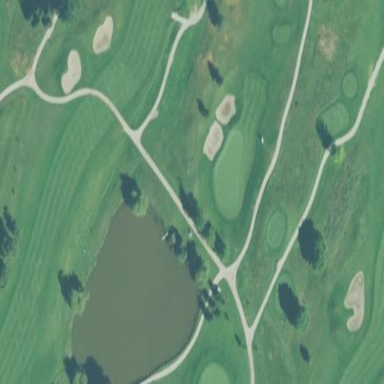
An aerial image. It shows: Rough area on grassy golf course.